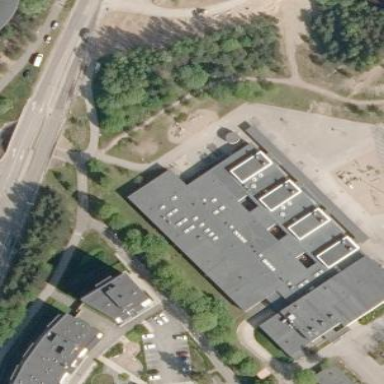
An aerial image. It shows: School building.